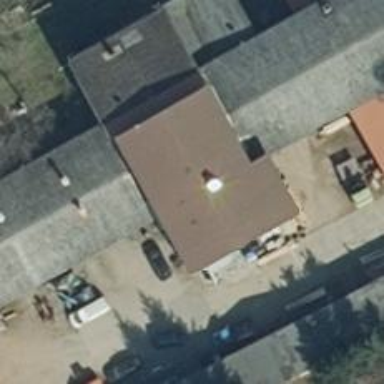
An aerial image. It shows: Car repair shop.